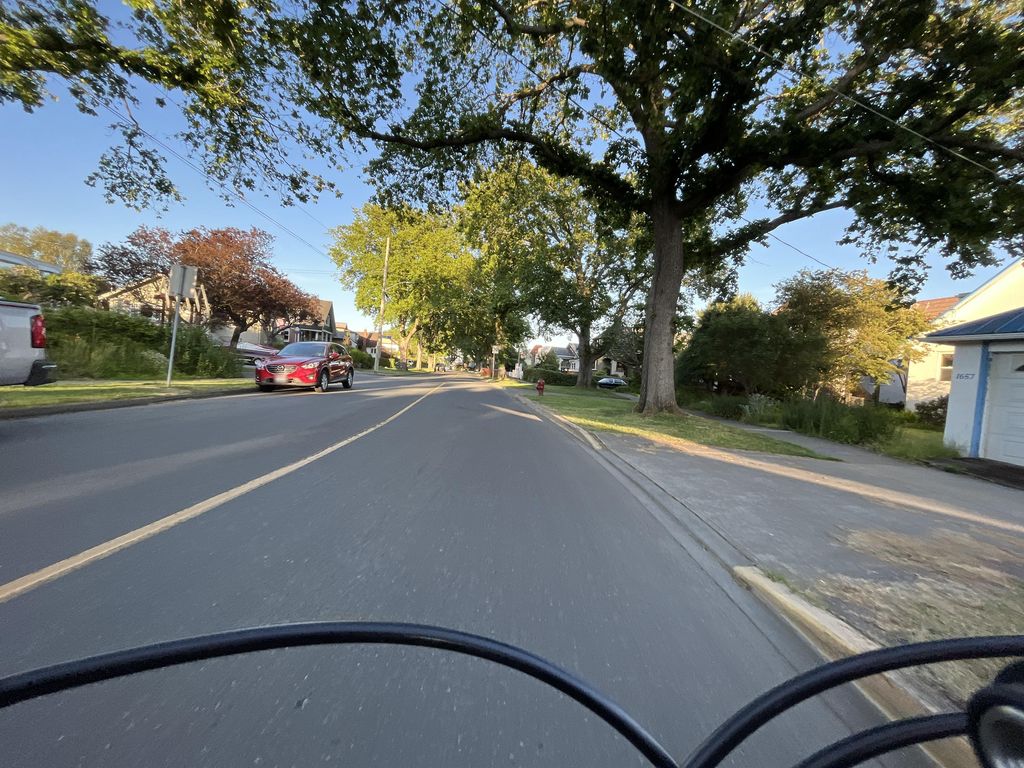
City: victoria